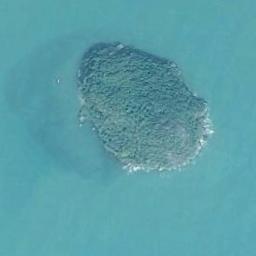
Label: island